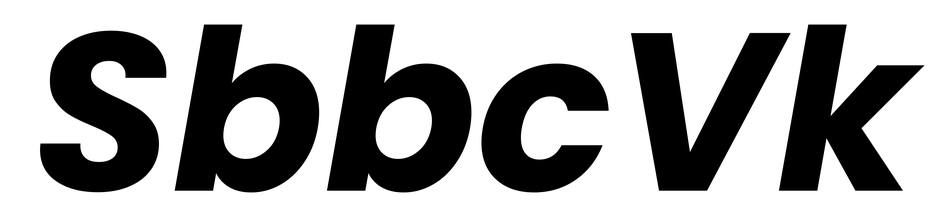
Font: Poppins-BoldItalic